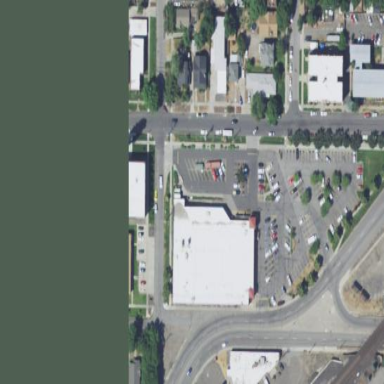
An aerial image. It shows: Retail area.